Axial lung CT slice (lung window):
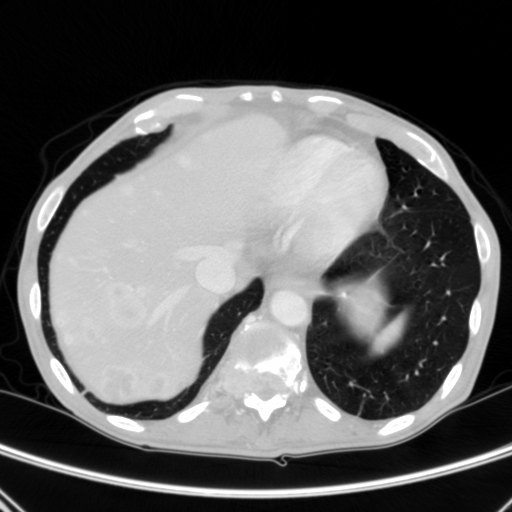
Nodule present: no